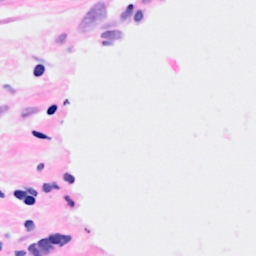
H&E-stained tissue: Breast